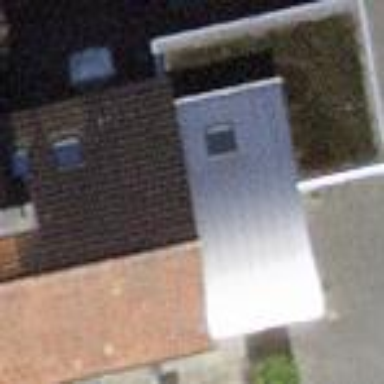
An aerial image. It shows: Semidetached house with gabled roof.